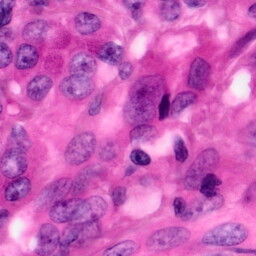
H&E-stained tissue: Pancreatic